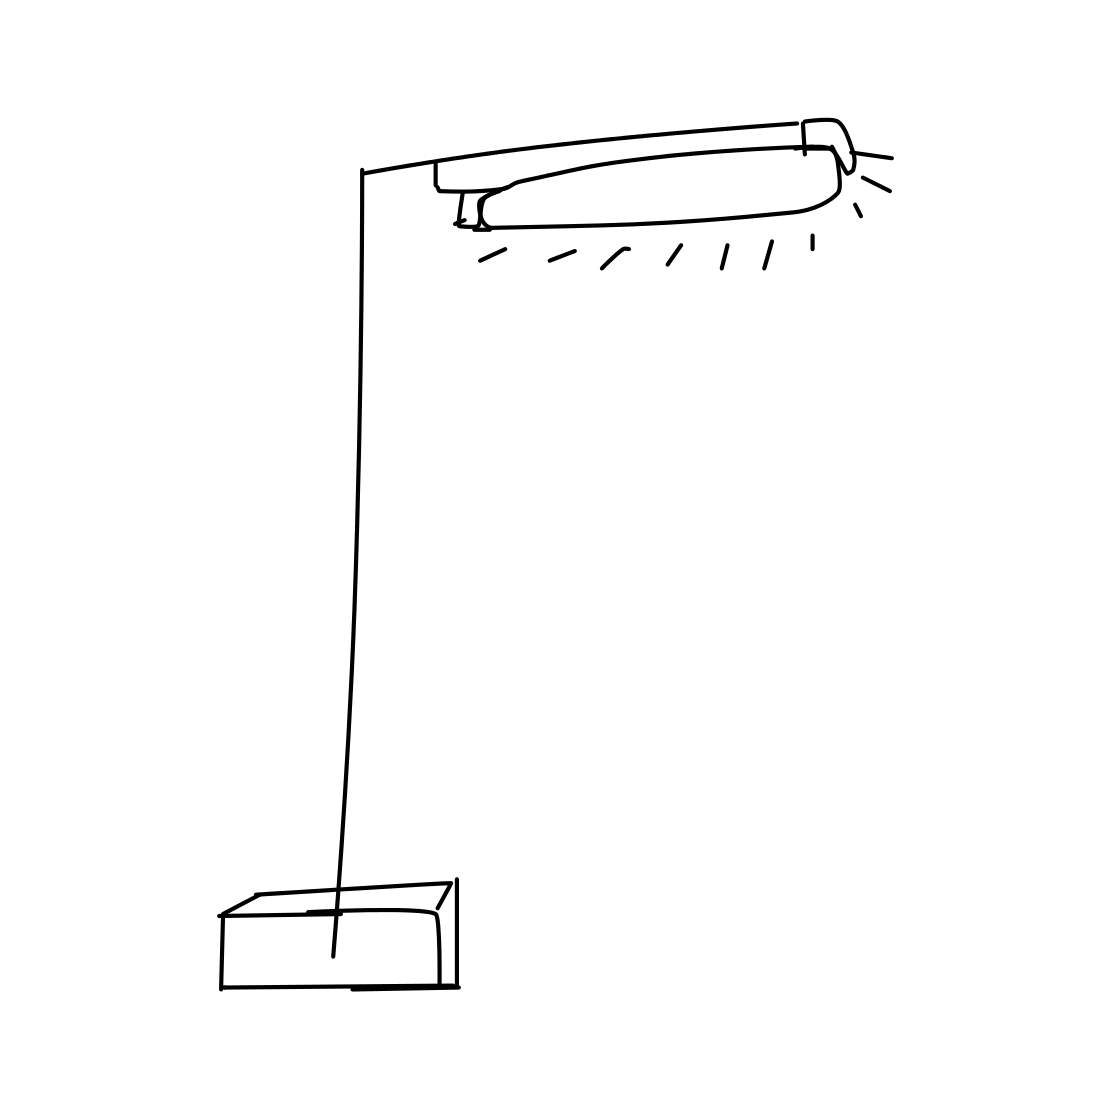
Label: streetlight